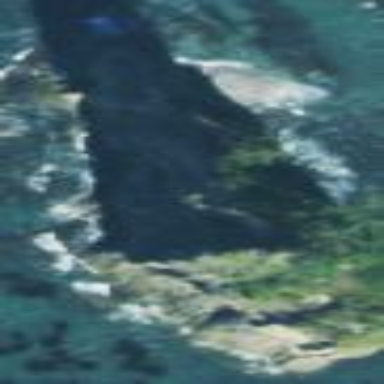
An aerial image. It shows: Islet along the coastline.